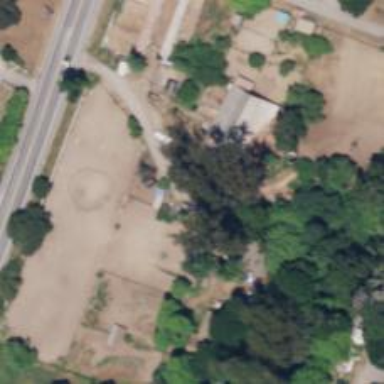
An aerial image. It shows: Stable building.